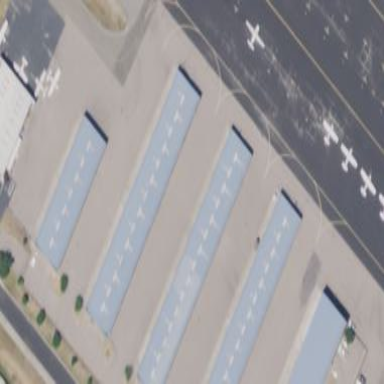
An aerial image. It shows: Building designed as airport hangar.